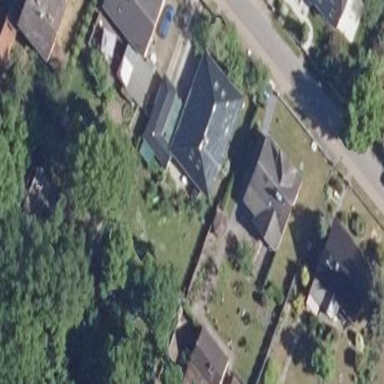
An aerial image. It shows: Simple house.